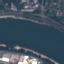
Land use / land cover class: River